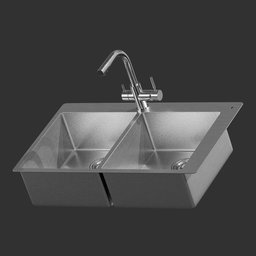
Label: appliances